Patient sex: M
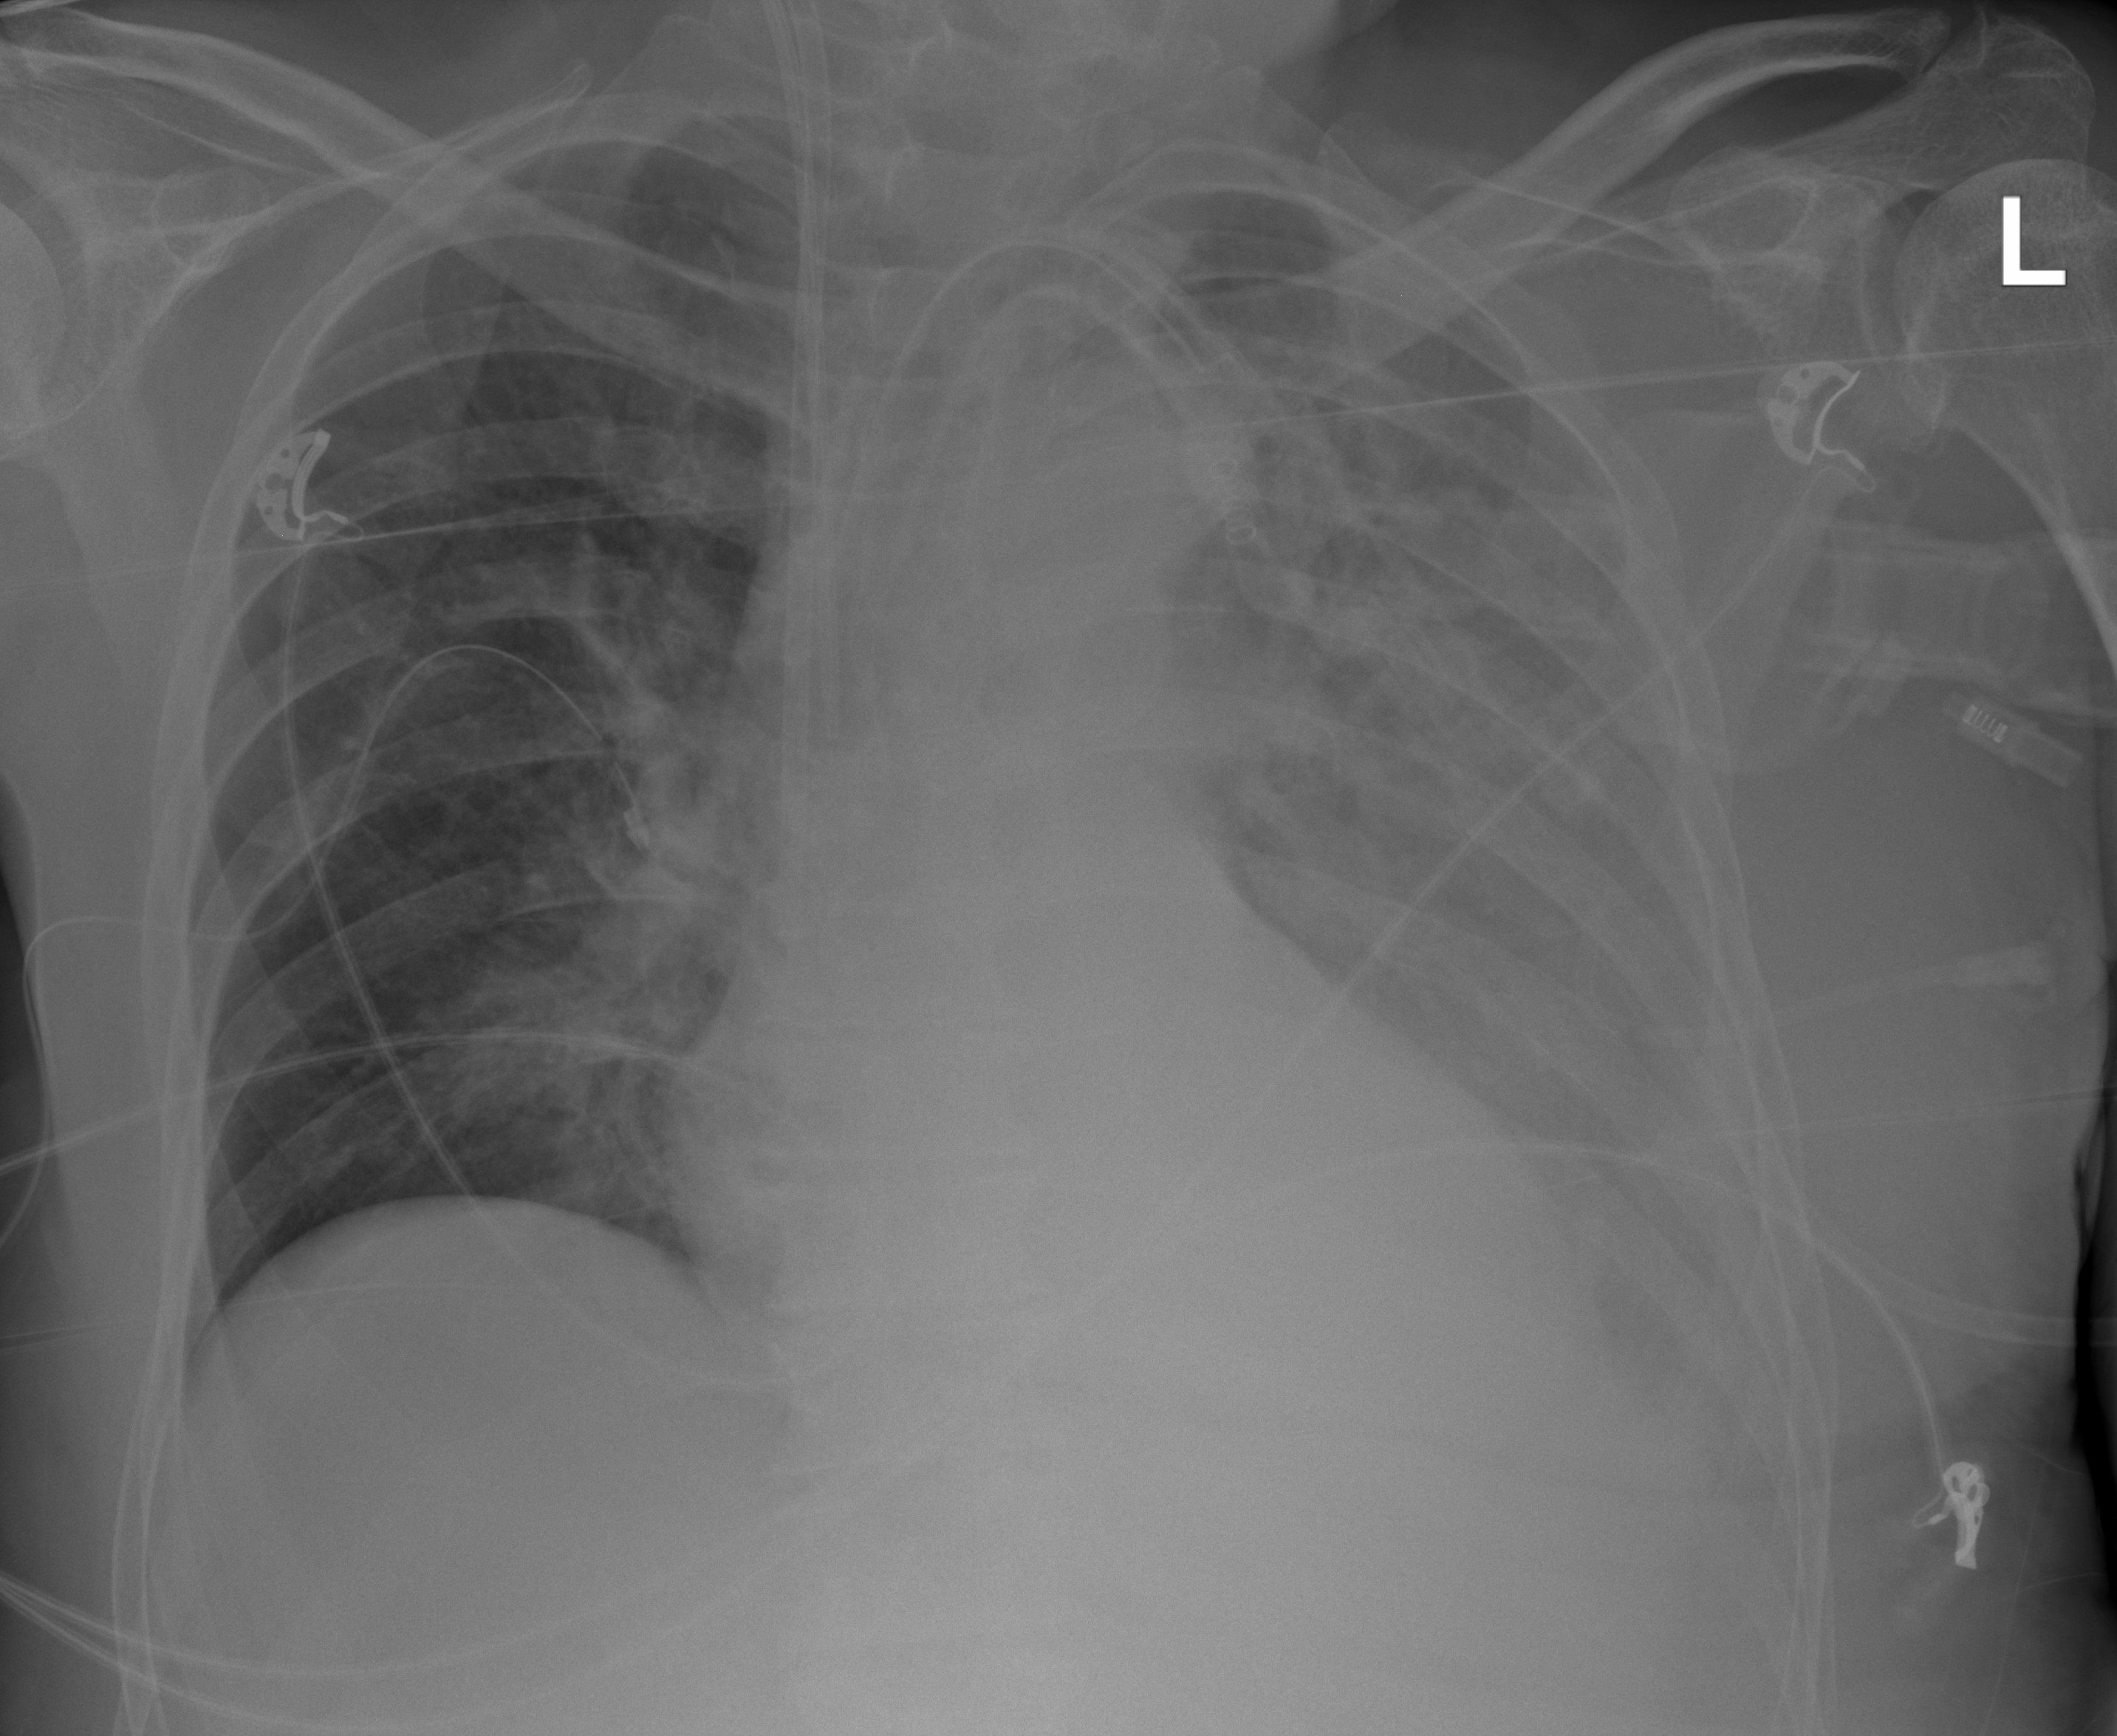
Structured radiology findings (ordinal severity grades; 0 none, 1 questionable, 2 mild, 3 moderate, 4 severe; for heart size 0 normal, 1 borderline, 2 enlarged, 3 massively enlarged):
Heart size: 0
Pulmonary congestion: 2
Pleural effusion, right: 0
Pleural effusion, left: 3
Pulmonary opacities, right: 0
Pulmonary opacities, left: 0
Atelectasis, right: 2
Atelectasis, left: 3